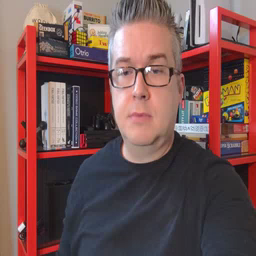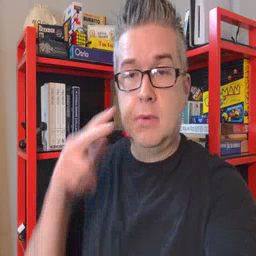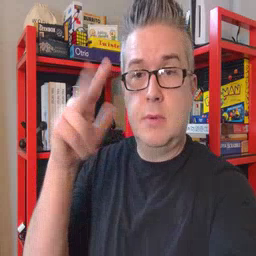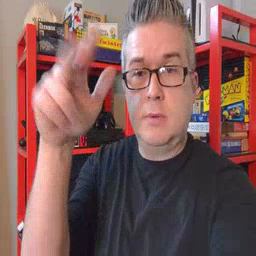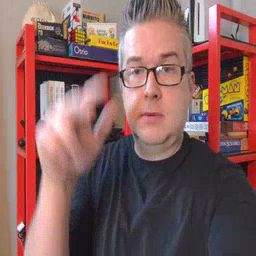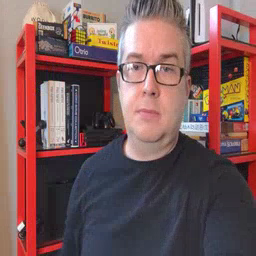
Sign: helicopter